Chest X-ray:
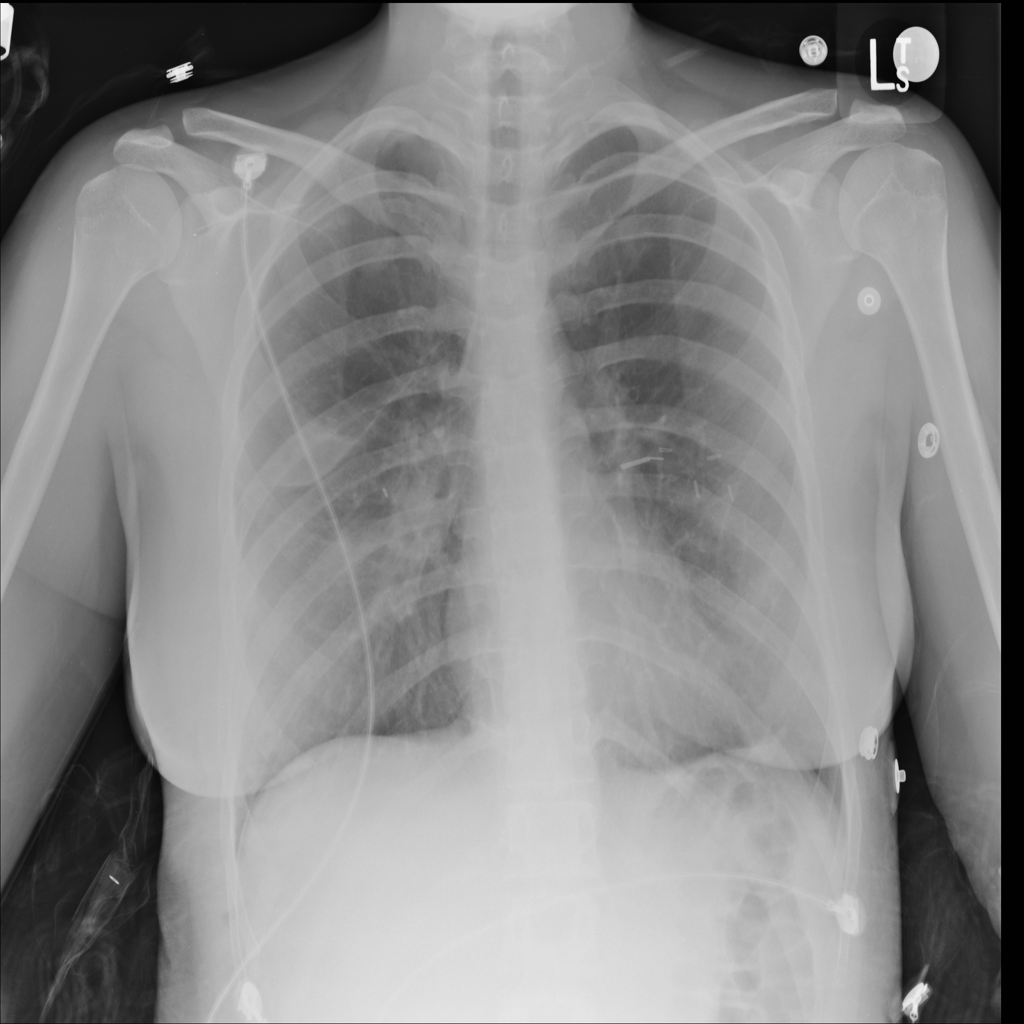
Findings: Effusion, Consolidation
No abnormal finding: no